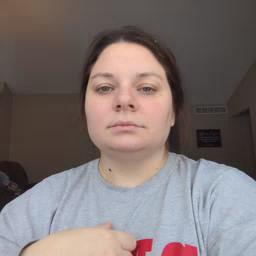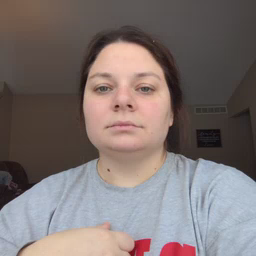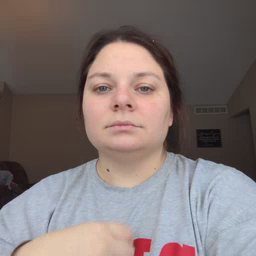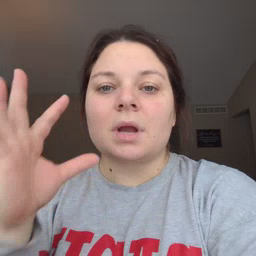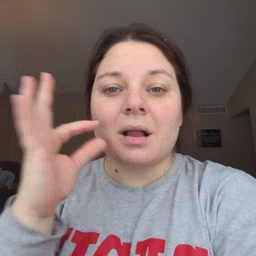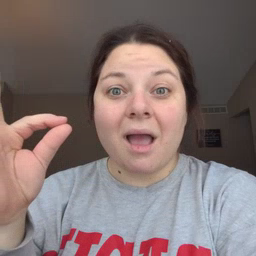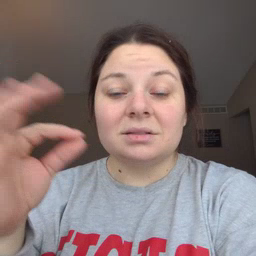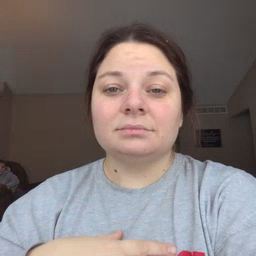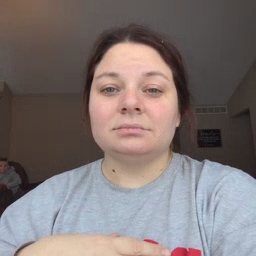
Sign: cat